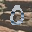
Label: 0